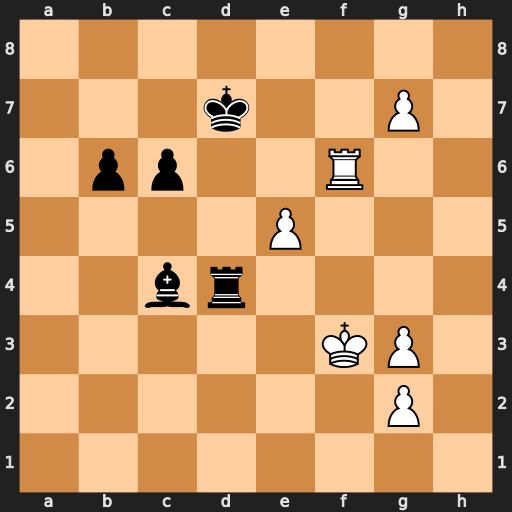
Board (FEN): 8/3k2P1/1pp2R2/4P3/2br4/5KP1/6P1/8
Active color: w
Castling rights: -
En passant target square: -
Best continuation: e6+ Bxe6 Rxe6 Kxe6 g8=Q+